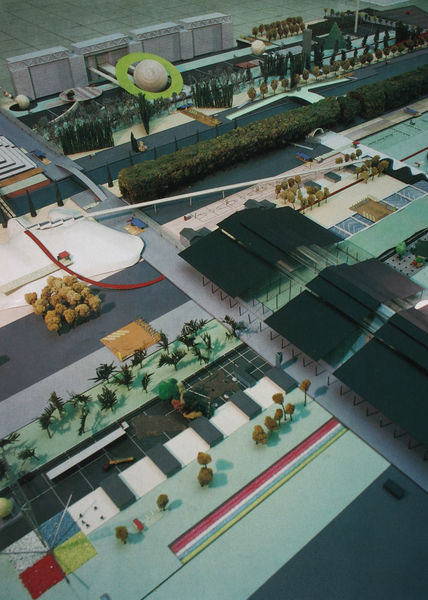
Titel: Paris, Parc de la Villette (Wettbewerbsprojekt) - Modellansicht, Ausschnitt
Künstler: OMA (Office for Metropolitan Architecture)
Schlagwörter: baum, blau, bäume, gelb, grün, gebäude, rot, weg, brücke, modell, halle, draufsicht, stand